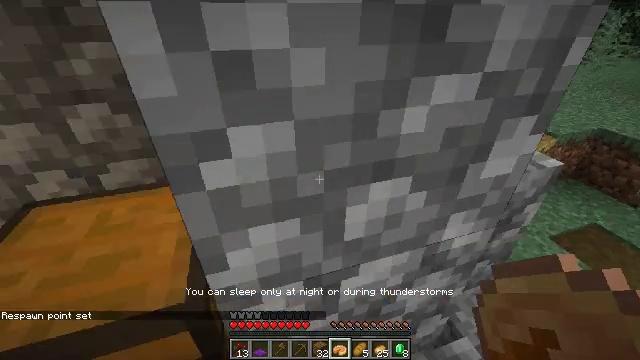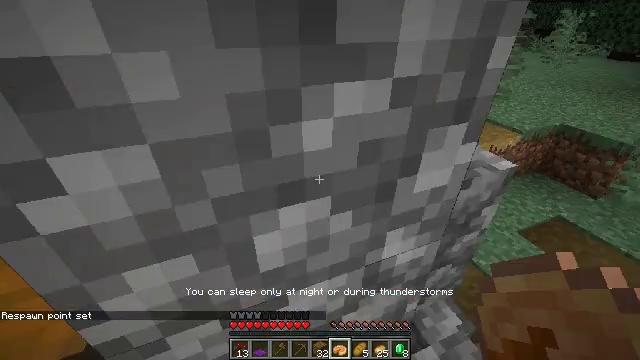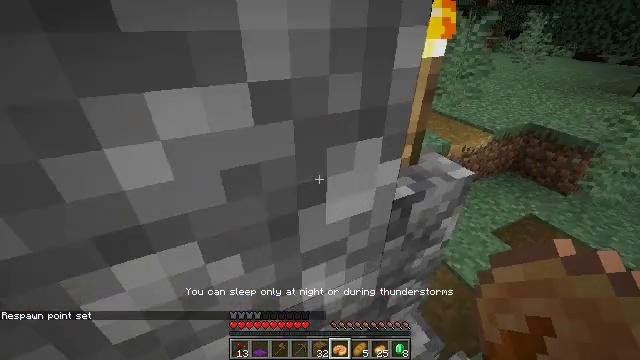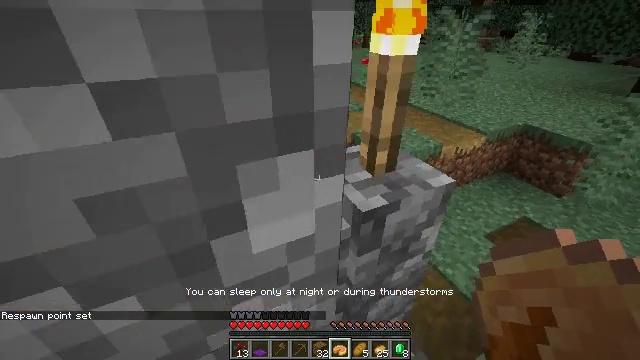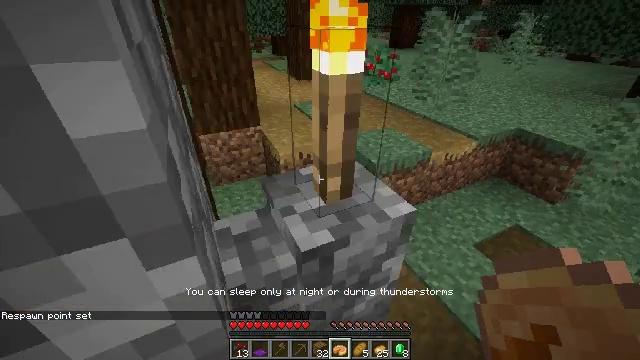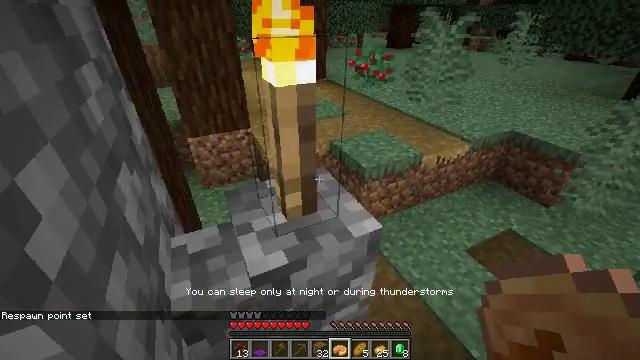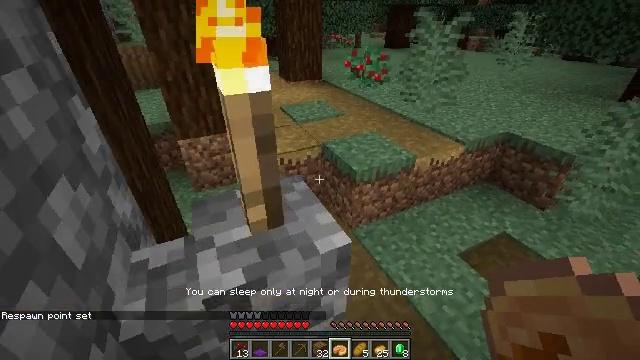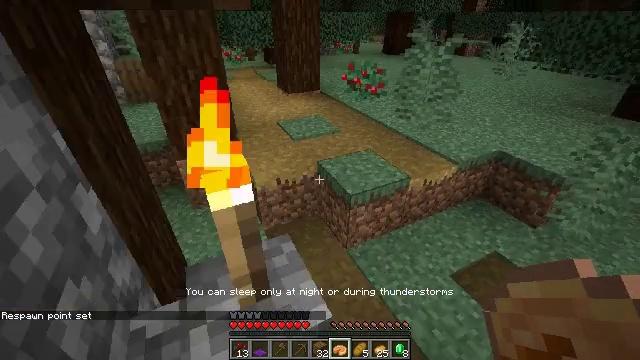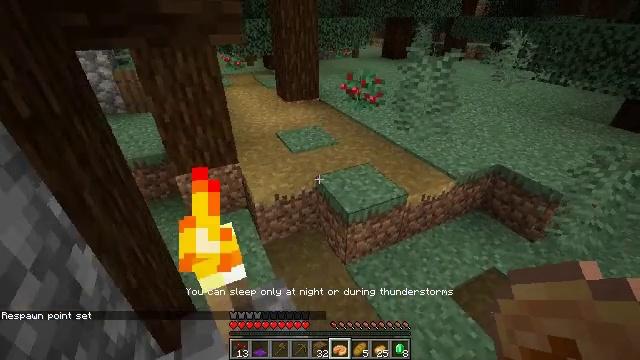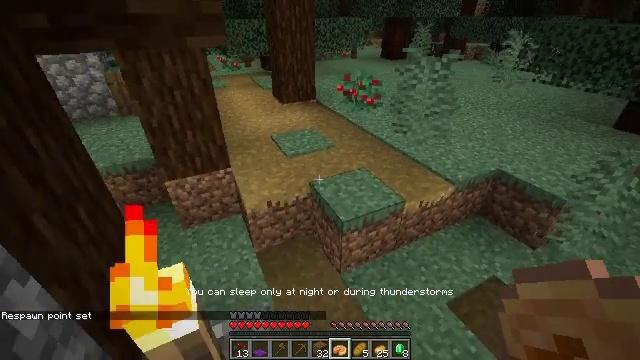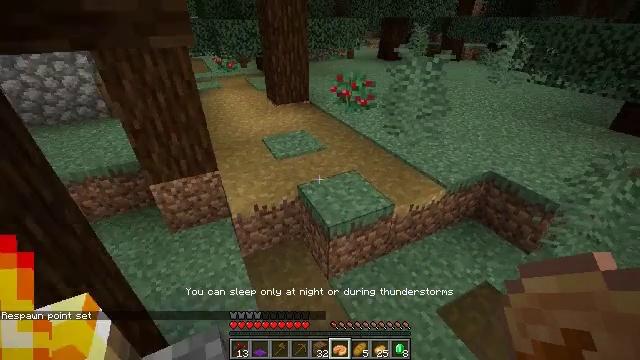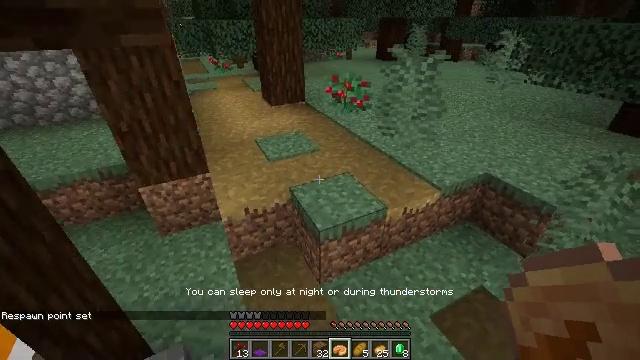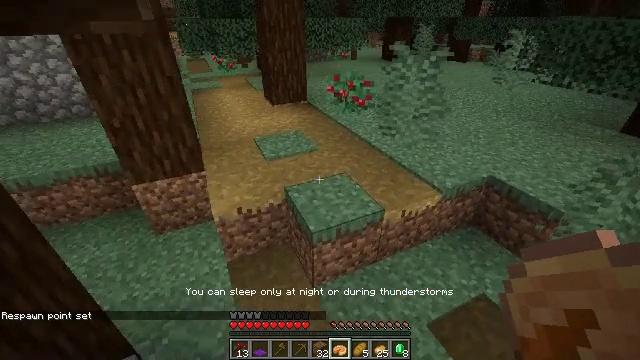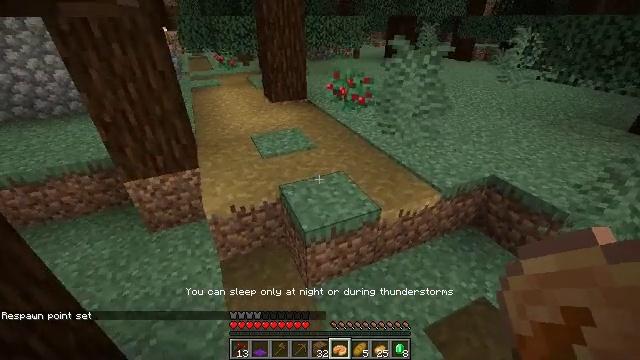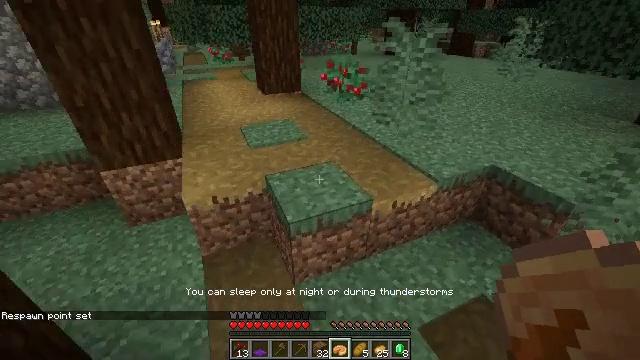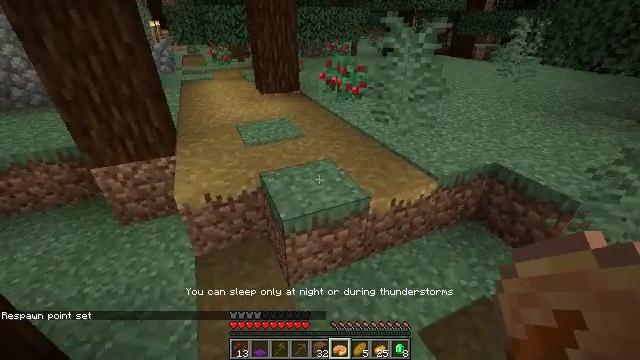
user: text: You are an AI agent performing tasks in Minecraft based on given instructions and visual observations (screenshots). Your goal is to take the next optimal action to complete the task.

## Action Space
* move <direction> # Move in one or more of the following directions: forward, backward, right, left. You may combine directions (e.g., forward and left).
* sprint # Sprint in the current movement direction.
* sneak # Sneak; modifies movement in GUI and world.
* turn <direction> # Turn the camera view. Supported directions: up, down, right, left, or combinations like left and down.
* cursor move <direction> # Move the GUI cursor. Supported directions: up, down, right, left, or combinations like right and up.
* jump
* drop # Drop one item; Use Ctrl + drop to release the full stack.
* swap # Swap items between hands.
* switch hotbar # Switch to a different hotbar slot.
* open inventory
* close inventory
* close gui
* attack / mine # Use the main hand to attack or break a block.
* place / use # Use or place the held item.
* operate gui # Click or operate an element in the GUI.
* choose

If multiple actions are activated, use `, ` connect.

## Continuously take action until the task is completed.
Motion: motion action
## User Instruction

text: Drop a pumpkin pie.
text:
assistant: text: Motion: move forward and move right, turn right
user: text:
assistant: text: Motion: move forward and move right, turn right
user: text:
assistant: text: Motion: move forward and move right
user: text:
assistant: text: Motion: move forward and move right
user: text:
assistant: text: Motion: move forward
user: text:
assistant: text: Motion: move forward
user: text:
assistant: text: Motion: move forward
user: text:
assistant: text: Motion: move forward
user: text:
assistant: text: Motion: move forward and move right
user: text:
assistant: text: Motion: move forward and move right
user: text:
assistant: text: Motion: move forward and move right
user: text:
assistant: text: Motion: move forward and move right, turn left
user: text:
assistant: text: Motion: move forward and move right
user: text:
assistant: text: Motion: move forward and move right
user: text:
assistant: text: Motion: move forward and move right
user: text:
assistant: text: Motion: move forward and move right, turn up
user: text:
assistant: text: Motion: move forward and move right, turn up
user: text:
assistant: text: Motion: move forward and move right, turn left and up
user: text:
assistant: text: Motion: move forward and move right, turn left and up
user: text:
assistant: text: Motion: move forward and move right, turn left and up
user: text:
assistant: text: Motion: move forward, turn left and up
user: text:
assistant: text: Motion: move forward, turn left and up
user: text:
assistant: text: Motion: move forward, turn left
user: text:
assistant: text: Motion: move forward, turn left and down, jump
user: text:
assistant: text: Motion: move forward, turn left, jump
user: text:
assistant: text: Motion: move forward, jump
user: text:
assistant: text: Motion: move forward and move right, jump
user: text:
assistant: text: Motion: move forward and move right
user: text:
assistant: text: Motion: move forward and move right, turn down
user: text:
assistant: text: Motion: move forward and move right